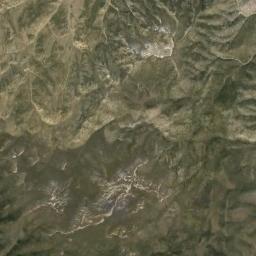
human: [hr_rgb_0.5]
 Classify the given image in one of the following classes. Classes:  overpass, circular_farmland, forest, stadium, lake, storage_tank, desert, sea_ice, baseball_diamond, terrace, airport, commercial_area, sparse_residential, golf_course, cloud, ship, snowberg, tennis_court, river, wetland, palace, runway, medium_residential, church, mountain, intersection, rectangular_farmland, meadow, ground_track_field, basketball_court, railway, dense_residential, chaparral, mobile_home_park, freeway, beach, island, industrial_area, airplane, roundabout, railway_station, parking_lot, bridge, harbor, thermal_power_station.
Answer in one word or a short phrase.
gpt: mountain